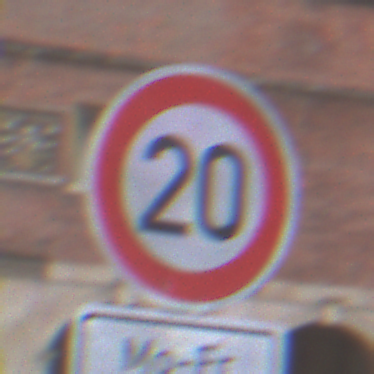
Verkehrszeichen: Geschwindigkeit20
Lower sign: ZeitangabenMitBeschraenkungAufWochentage2
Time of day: Midday
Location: Outdoor (Urban)
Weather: Overcast
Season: NotSpecified
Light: Natural